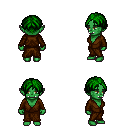
a pixel art fantasy rpg character, female body template, orc, green skin, brown robe, red pants, green parted hairstyle, four views (front, back, left, right), 2x2 character sprite sheet, small pixel art, hard edges, no anti-aliasing